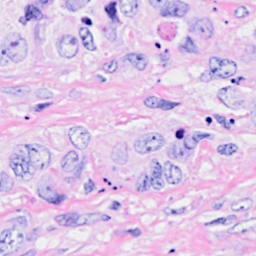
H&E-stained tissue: Breast